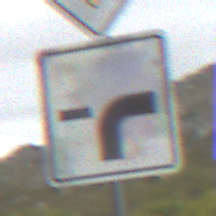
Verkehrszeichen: VerlaufVorfahrtsstrasse9
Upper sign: Vorfahrtsstrasse
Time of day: Midday
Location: Outdoor (Nature)
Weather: Overcast
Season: NotSpecified
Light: Natural